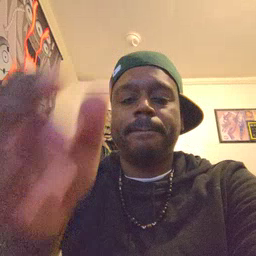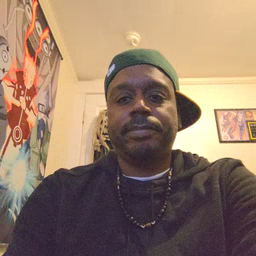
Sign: flag